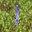
Label: 1